Interaction volume radius: 5 \u00c5
Interaction volume height: 35 \u00c5
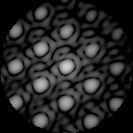
Disorder parameter: 0.1191